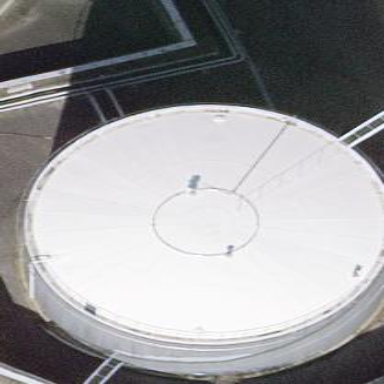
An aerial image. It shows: Industrial building housing storage tank.